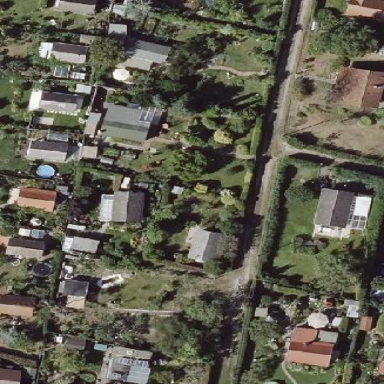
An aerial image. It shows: Allotments area.